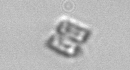
Label: Bacillariophyceae_morphotype1